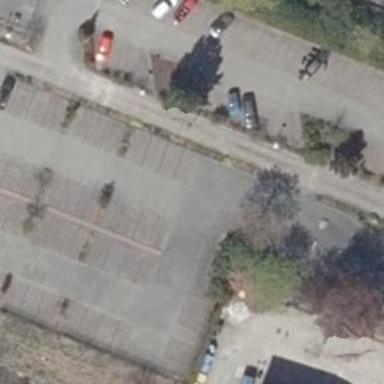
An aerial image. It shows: Parking area with surface.